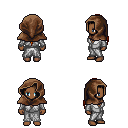
a pixel art fantasy rpg character, female body template, human, dark skin, white robe, gold greaves, dark blonde ponytail hairstyle, cloth hood, four views (front, back, left, right), 2x2 character sprite sheet, small pixel art, hard edges, no anti-aliasing